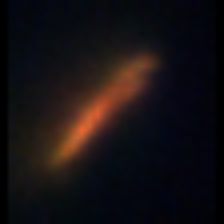
Taxon: Pennate
Group: Diatoms